Question: I'm trying to make a footer to my HTML page and I want the texts to appear directly beneath the headings:

As can be seen this works when there are 4 rows but if I write only one row it doesn't come on top. I tried putting 'valign="top"' but it didn't work:
'''
<div id="footer">
<div class="footer-area">
<table cellspacing='2' cellpadding='2' border='0' width='798'><tbody><tr><td><h3>Contact</h3></td><td><h3>Opportunity</h3></td><td width='100'><h3>Products&#160;&#160;&#160;&#160;&#160;&#160;&#160;&#160;&#160;&#160;&#160;&#160;</h3></td><td><h3>Policies</h3></td><td><h3>Our Sites</h3></td></tr><tr><td valign="top">Bnano International Ltd<br>
207 Regent Street<br>
London, England<br>info@bnano.eu
</td><td><a href="/">How to join</a><br>
<a href="/">Why join Bnano</a><br>
<a href="/">Financial opportunity</a><br>
<a href="/">Distributors resources</a> <td valign="top"><a href="/">Water</a>
</td><td valign="top"><a href="/">Company Policies</a><br>
<a href="/">Retail term of use</a><br>
<a href="/">Privacy policy</a><br>
<a href="/">Return policy</a></td><td valign="top"><a href="/">Scandinavia</a><br>
<a href="/">Discover Bnano</a></td></tr></tbody></table>
</div>
</div><!-- footer -->
'''
My CSS file is
'''
html, body, div, span, applet, object, iframe, h1, h2, h3, h4, h5, h6, p, blockquote, pre, a, abbr, acronym, address, big, cite, code, del, dfn, em, font, img, ins, kbd, q, s, samp, small, strike, strong, sub, sup, tt, var, b, u, i, center, dl, dt, dd, ol, ul, li, fieldset, form, label, legend, caption, hr, button {margin:0; padding:0; border:0; outline:0; font-size:100%; vertical-align: baseline; background:none;}
table, tbody, tfoot, thead, tr, th, td {padding:4px;vertical-align:middle;}
ol, ul {list-style:none;}
h1, h2, h3, h4, h5, h6, li {line-height:100%;}
blockquote, q {quotes:none;}
q:before,
q:after {content: '';}
table {border-collapse:collapse; border-spacing:0;}
input, textarea, select{
font:11px Arial, Helvetica, sans-serif;
vertical-align:middle;
margin:0;
padding:0;
}
form, fieldset{border-style:none;}
html {height:100%;}
body {
min-width:1004px;
color:#404344;
height:100%;
font:13px/16px "Lucida Sans Unicode", "Lucida Grande", sans-serif;
background:#fff;
margin: 0 1px 1px;
}
img{border-style:none;}
a{
text-decoration:none;
color:#000000;
}
a:focus {outline:none;}
a:hover{text-decoration:underline;}
/* wrapper */
#wrapper{
width:100%;
min-height:100%;
}
* html #wrapper {height:100%;}
/* header */
#header {
width:100%;
background:#1596c3 url(/welcome/static/images/bg-header.png) repeat-x;
}
#header:after {
display:block;
clear:both;
content:"";
}
/* header-area */
.header-area {
margin:0 auto;
width:948px;
padding:0 23px;
}
/* top-panel*/
.top-panel {
overflow:hidden;
height:36px;
padding:6px 0 0 4px;
margin:0 0 19px;
position:relative;
z-index:<PHONE> !important;
}
/* search-form */
.search-form {
float:right;
margin:0 10px 0 15px;
}
.search-form form {float:left;}
.top-panel .text {
float:left;
padding:6px 13px 7px 13px;
margin:0 5px 0 0;
background:url(http://www.supernaturalsilver.com/images/bg-text.gif) no-repeat;
}
.top-panel .text input {
font:13px "Lucida Sans Unicode", "Lucida Grande", sans-serif;
color:#8cc0d3;
float:left;
width:157px;
margin:0;
padding:0 -2px 0 0;
border:0;
background:none;
}
.top-panel .text input:focus {outline:none;}
.search-form .search {
float:left;
background:url(http://www.supernaturalsilver.com/images/btn-search.gif) no-repeat;
width:26px;
height:27px;
overflow:hidden;
text-indent:-9999px;
line-height:0;
font-size:0;
cursor:pointer;
border:0;
}
/* email-form */
.email-form {
float:left;
width:214px;
}
.email-form form {float:left;}
.email-form .go {
float:left;
background:url(http://www.supernaturalsilver.com/img/btn-go.gif) no-repeat;
width:26px;
height:27px;
overflow:hidden;
text-indent:-9999px;
line-height:0;
font-size:0;
cursor:pointer;
border:0;
}
/* links */
.top-panel .links {
float:right;
padding:9px 0 0;
width:400px;
}
.top-panel .links .title {
float:left;
color:#fdfdfd;
font-weight:normal;
font-size:13px;
text-transform:uppercase;
padding-top:1px;
}
.top-panel .links .title .cufon {
float:left;
margin:0 !important;
}
.top-panel .links ul {
float:left;
position:relative;
margin:-5px 0 0;
}
.top-panel .links li {
float:left;
padding:0 0 0 9px;
}
.top-panel .links li img {display:block;}
/* header-info */
.header-info {
padding:0 0 95px 17px;
position:relative;
z-index:99999 !important;
}
/* logo */
.logo {
float:left;
background:url(/welcome/static/images/bnano_logo.jpg) no-repeat;
width:220px;
height:76px;
text-indent:-9999px;
margin:0 0 0 -15px;
position:relative;
z-index: 999999 !important;
}
.logo a {
display:block;
height:100%;
}
/* nav */
#nav {
float:right;
padding:20px 0 0;
}
#nav li {
float:left;
margin:0 3px 0 3px;
font-size:16px;
line-height:17px;
}
#nav li a {
float:left;
padding:0 5px 0 0;
color:#a9cfdd;
cursor:pointer;
}
#nav li a span {
float:left;
padding:5px 6px 4px 11px;
}
#nav li.active a,
#nav li a:hover {
text-decoration:none;
color:#f6f6f6;
background:url(http://www.supernaturalsilver.com/img/btn-active.gif) no-repeat 100% -23px;
}
#nav li.active a span,
#nav li a:hover span {
background:url(http://www.supernaturalsilver.com/img/btn-active.gif) no-repeat;
}
#nav li a .cufon {
float:left;
margin:0 !important;
}
/* info-area */
#header .info-area {
height:398px;
width:900px;
background:none !important;
padding:15px 2px 0 13px;
margin-top:-148px;
margin-left:25px;
}
#header .info-area .txt {
float:left;
color:#f6f8f9;
font-size:19px;
margin-top:100px;
}
#header .info-area .txt .cufon {
float:left;
margin:0 !important;
}
#header .info-area .txt .text .cufon {margin-top:1px !important;}
#header .info-area .title {
color:#a9cfdd;
font-size:48px;
position:absolute;
line-height:51px;
padding-top:55px;
width:550px;
}
#header .info-area .title span {
font-size:35px;
line-height:36px;
display:block;
overflow:hidden;
width:100%;
height:32px !important;
padding-top:1px;
}
#header .info-area .title em {
font-style:normal;
display:block;
overflow:hidden;
width:100%;
height:53px !important;
}
#header .info-area .desc {
font-family: "Arial Narrow", sans-serif;
line-height:20px;
margin: 8px 0 25px 3px;
font-size:19px;
letter-spacing:2px;
position:absolute;
z-index:9999 !important;
padding-top:130px;
width:550px;
}
#header .info-area .txt .text {
display:block;
overflow:hidden;
height:1%;
padding:0 0 5px;
}
#header .info-area .txt .text1 {
background:url(http://www.supernaturalsilver.com/img/ico03.gif) no-repeat 2px 9px;
padding:26px 0 27px 114px;
}
#header .info-area .img {
float:right;
position:relative;
margin-left:500px;
margin-top:-100px;
}
#header .info-area .more {
overflow:hidden;
height:25px;
letter-spacing:1px !important;
margin-top:23px;
margin-left:-3px;
}
#header .info-area .more a {
color:#f6f8f9;
float:left;
background:url(http://www.supernaturalsilver.com/img/bullet05.gif) no-repeat 5px 3px;
padding:0 0 0 19px;
font-size:18px;
}
#header .info-area .more a span {
float:left;
margin-left:-2px;
padding-bottom:0;
}
#header .info-area .more a:hover {text-decoration:none;}
#header .info-area .more a:hover span {
border-bottom:1px solid #f6f8f9;
padding:0;
}
/* main */
#main {
overflow:hidden;
width:100%;
padding:58px 0 122px;
background:url(http://www.supernaturalsilver.com/img/bg-main-area.gif) repeat-x;
}
/* onecolumn */
#onecolumn {
margin:0 auto;
overflow:hidden;
width:1004px;
position:relative;
}
#onecolumn ul {
margin:10px 0 10px 25px;
}
#onecolumn li {
overflow:hidden;
height:1%;
vertical-align:top;
padding:0 0 12px 15px;
line-height:16px;
background:url(http://www.supernaturalsilver.com/img/bullet03.gif) no-repeat 2px 6px;
}
#onecolumn h2 {
color:#062f3d;
font-size:25px;
line-height:26px;
font-weight:normal;
margin:0 0 8px 0;
}
#onecolumn h2 strong {
color:#138db7;
font-weight:bold;
display:block;
overflow:hidden;
width:100%;
}
#onecolumn h2 span {
display:block;
overflow:hidden;
width:100%;
position:relative;
padding-bottom:15px;
}
#onecolumn h2 .cufon {
float:left;
margin:0 !important;
}
#onecolumn h3 {
color:#676a6b;
font-size:25px;
line-height:26px;
font-weight:normal;
margin:0 0 10px;
}
#onecolumn h3 strong {
color:#138db7;
font-weight:bold;
display:block;
overflow:hidden;
width:100%;
}
#onecolumn h3 span {
display:block;
overflow:hidden;
width:100%;
position:relative;
margin:-3px 0 0;
}
#onecolumn h3 .cufon {
float:left;
margin:0 !important;
}
#onecolumn .content {
padding:0 48px 10px 48px;
}
#onecolumn content p {margin:0 0 16px;}
/* twocolumns */
#twocolumns {
margin:0 auto;
overflow:hidden;
width:1004px;
position:relative;
}
#twocolumns h2 {
color:#062f3d;
font-size:25px;
line-height:26px;
font-weight:normal;
margin:0 0 14px 0;
}
#twocolumns h2 strong {
color:#138db7;
font-weight:bold;
display:block;
overflow:hidden;
width:100%;
}
#twocolumns h2 span {
display:block;
overflow:hidden;
width:100%;
position:relative;
margin:-3px 0 0;
font-size:30px;
}
#twocolumns h2 .cufon {
float:left;
margin:0 !important;
}
#twocolumns h3 {
color:#062f3d;
font-size:25px;
line-height:26px;
font-weight:normal;
margin:0 0 10px;
}
#twocolumns h3 strong {
color:#138db7;
font-weight:bold;
display:block;
overflow:hidden;
width:100%;
}
#twocolumns h3 span {
display:block;
overflow:hidden;
width:100%;
position:relative;
margin:-3px 0 0;
font-size:26px;
}
#twocolumns h3 .cufon {
float:left;
margin:0 !important;
}
#twocolumns h4 strong {
color:#138db7;
font-weight:bold;
display:block;
overflow:hidden;
width:100%;
font-size:16px;
margin: 10px 0 17px 2px;
}
/* content */
#content {
position:relative;
float:left;
width:596px;
padding:0 20px 10px 48px;
z-index: 99999 !important;
}
#content p {
margin:0 2px 16px;
line-height:18px;
font-family:"Lucida Sans Unicode", "Lucida Grande", sans-serif;
font-size:13px;
}
#content p img {
padding:10px;
}
#content .more {
overflow:hidden;
height:1%;
padding:0 0 16px 4px;
font-size:14px;
}
#content .more a {
float:left;
background:url(http://www.supernaturalsilver.com/img/bullet01.gif) no-repeat 0 55%;
padding:0 0 0 13px;
color:#404344;
}
#content .more a:hover {
color:#138db7;
}
/* video-block */
#content .video-block {
width:616px;
margin:0 -20px 0 -19px;
position:relative;
padding:0 4px 0 15px;
background:#d4dadb url(http://www.supernaturalsilver.com/img/bg-video-block.gif) repeat-x;
}
#content .video-block:after {
display:block;
clear:both;
content:"";
}
#content .video-block .heading {
background:url(http://www.supernaturalsilver.com/img/bg-heading.gif) no-repeat;
width:176px;
height:51px;
position:relative;
margin:0 0 4px -7px;
padding:25px 0 0 15px;
}
#content .video-block .info-col {
float:left;
width:271px;
padding:0 0 0 7px;
margin:-6px 0 0;
position:relative;
}
#content .video-block h3 {
overflow:hidden;
width:100%;
padding:3px 0 0;
margin:0;
}
#twocolumns .video-block strong {
width:auto;
float:left;
display:inline;
font-size:18px;
color:#fff;
}
#twocolumns .video-block span{
width:auto;
float:left;
display:inline;
font-size:25px;
color:#fff;
}
/* list */
#content .video-block .list {height:1%;}
#content .video-block .list li {
overflow:hidden;
height:1%;
vertical-align:top;
padding:0 0 13px 13px;
line-height:14px;
background:url(http://www.supernaturalsilver.com/img/bullet02.gif) no-repeat 1px 4px;
}
#content .video-block .list li h4 {
font-size:13px;
line-height:15px;
font-weight:normal;
color:#967723;
}
#content .video-block .list li h4 a {color:#967723;}
#content .video-block .list li p {margin:0;}
#content .video-block .video {
float:right;
margin:0 0 -8px;
padding:30px 0 0;
position:relative;
}
#content .video-block .video img {display:block;}
#content blockquote {
font: 14px/22px normal helvetica, sans-serif;
margin-top: 10px;
margin-bottom: 10px;
margin-left: 50px;
padding-left: 15px;
border-left: 3px solid #ccc;
}
#content blockquote p {margin:0;}
#content blockquote cite {font-style:normal;}
/* blocks */
#content .blocks {
overflow:hidden;
width:582px;
}
#content .blocks h3 {
font-size:14px;
line-height:18px;
font-weight:normal;
color:#4499b7;
margin:0 0 13px;
}
#content .block-holder {
width:590px;
overflow:hidden;
margin:0 -8px 5px 0;
}
#content .blocks .block {
width:290px;
margin:0 4px 0 0;
padding:18px 0 10px;
float:left;
color:#ba9d50;
font-size:11px;
line-height:13px;
background:#dcddde;
}
#content .blocks .block .img {
overflow:hidden;
width:100%;
text-align:center;
margin:0 0 18px;
}
#content .blocks .block .img img {vertical-align:top;}
#content .blocks .block p {
text-align:center;
margin:0;
}
#content .blocks .block p a {color:#ba9d50;}
#content ul {
margin:10px 0 10px 25px;
}
#content li {
overflow:hidden;
height:1%;
vertical-align:top;
padding:0 0 12px 15px;
line-height:16px;
background:url(http://www.supernaturalsilver.com/img/bullet03.gif) no-repeat 2px 6px;
}
/* sidebar */
#sidebar {
float:right;
position:relative;
width:315px;
padding:0 3px 0 10px;
overflow:hidden;
z-index: 99999 !important;
}
#sidebar p {
margin-left:2px;
}
/* news-list */
#sidebar .news-list {
width:300px;
padding:0 15px 19px 0;
}
#sidebar .news-list li {
overflow:hidden;
height:1%;
vertical-align:top;
padding:0 0 12px 15px;
line-height:14px;
background:url(http://www.supernaturalsilver.com/img/bullet03.gif) no-repeat 2px 6px;
}
#sidebar .news-list li h4 {
font-size:13px;
line-height:15px;
font-weight:normal;
margin:0 0 1px;
}
/* news-list1 */
#sidebar .news-list1 {
padding-right:0;
padding-bottom:14px;
width:300px;
}
#sidebar .news-list1 li {
background-position:3px 6px;
padding-left:17px;
}
#sidebar .news-list1 h4 {
color:#967723;
position:relative;
word-spacing:-1px;
}
#sidebar .news-list1 h4 a {color:#967723;}
/* #sidebar .news-list1 h4 a {color:#967723;} */
/* info-list */
#sidebar .info-list {
width:269px;
padding:1px 0 0;
}
#sidebar .info-list li {
overflow:hidden;
height:1%;
font-size:25px;
line-height:27px;
margin:0 0 2px;
vertical-align:top;
background:url(http://www.supernaturalsilver.com/img/bg-info-list.gif) no-repeat;
}
#sidebar .info-list li a {
float:left;
padding:9px 10px 4px 41px;
color:#138db7;
background:url(http://www.supernaturalsilver.com/img/bullet04.gif) no-repeat 13px 50%;
}
#sidebar .info-list li a .cufon {
float:left;
margin:0 !important;
}
#sidebar .info-list li a:hover {text-decoration:none;}
#sidebar .info-list li a span {
float:left;
margin:0 2px 0 0;
}
#sidebar .info-list li a strong {float:left;}
#sidebar .view {
display:block;
background:url(http://www.supernaturalsilver.com/assets/files/img/btn/online-store.png) no-repeat;
color:#fff;
font-size:30px;
width:191px;
height:75px;
margin:0 0 0 -8px;
padding:22px 115px 0 18px;
}
#sidebar .view span {
font-size:30px;
overflow:hidden;
width:100%;
display:block;
}
#sidebar .view strong {
overflow:hidden;
width:100%;
display:block;
}
#sidebar .view .cufon {
float:left;
margin:0 !important;
}
#sidebar .view:hover {text-decoration:none;}
/* footer */
#footer {
height:206px;
position:relative;
overflow:hidden;
margin:-106px 0 0;
font-size:11px;
line-height:14px;
color:#9ddbf1;
background:#1494c1 url(http://www.supernaturalsilver.com/img/bg-footer.gif) repeat-x;
}
/* footer-area */
.footer-area {
margin:0 auto;
width:948px;
padding:52px 1px 0;
}
.footer-area p a {color:#000000;}
#footer .copyright {
float:left;
width:390px;
margin:5px 30px 0 0;
}
#footer .copyright p {text-align:right;}
#footer .logo1 {
float:left;
background:url(http://www.supernaturalsilver.com/img/logo01.png) no-repeat;
width:130px;
height:102px;
overflow:hidden;
text-indent:-9999px;
position:relative;
margin:-52px 30px 0 0;
}
#footer .logo1 a {
display:block;
height:100%;
}
/* info */
#footer .info {
float:left;
width:350px;
position:relative;
margin:-9px 0 0;
}
#sidebar form {
width : 295px;
height : auto;
text-align : left;
margin-top : 10px;
margin-bottom:25px;
border: none;
}
#sidebar input {
width : 240px;
height:20px;
background : url(http://www.supernaturalsilver.com/img/bg-input.png) no-repeat scroll 0% 0%;
color : #666;
font-size : 14px;
margin-bottom : 6px;
padding : 10px 10px 8px 10px;
border:0;
}
#sidebar textarea {
width : 265px;
height : 105px;
background : url(http://www.supernaturalsilver.com/img/textarea-b.png) no-repeat scroll 0% 0%;
padding : 10px 30px 10px 10px;
font-size : 14px;
color : #666;
margin-bottom : 1px;
border:0;
}
#sidebar .button {
background : url(http://www.supernaturalsilver.com/img/button.png) no-repeat 0% 0%;
width : 104px;
height : 30px;
color : #fff;
font-size : 13px;
cursor:pointer;
margin-top:10px;
margin-left:180px;
padding : 5px 0 5px 0;
border:0;
font-family:"Lucida Sans Unicode", "Lucida Grande", sans-serif;
}
#sidebar .invalidValue {
color:#c21313;
}
'''
Can you tell me how to achieve that the texts "Water" and "Scandinavia" appear on top in their columns?
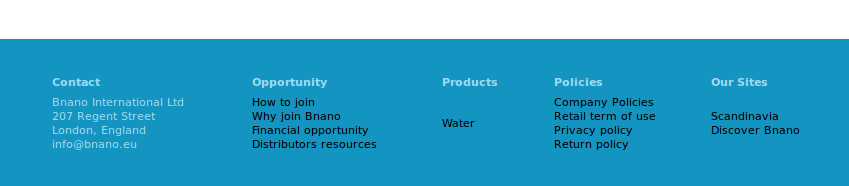
Answer: In your CSS you have specifically set your 'vertical-align' to middle, which may be overriding the 'valign' attribute. Take a look at this rule:
'''
table, tbody, tfoot, thead, tr, th, td {padding:4px;vertical-align:middle;}
'''
When I set the property to top there everything appears as expected.